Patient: sex F, age 71
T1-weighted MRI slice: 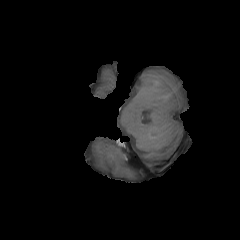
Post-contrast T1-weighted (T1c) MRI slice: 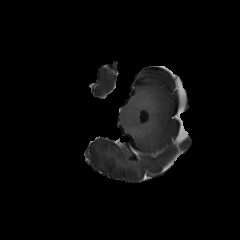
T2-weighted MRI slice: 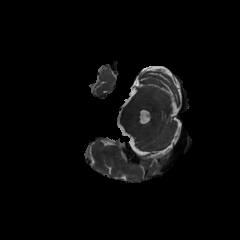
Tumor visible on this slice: no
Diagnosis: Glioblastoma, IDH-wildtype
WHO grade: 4